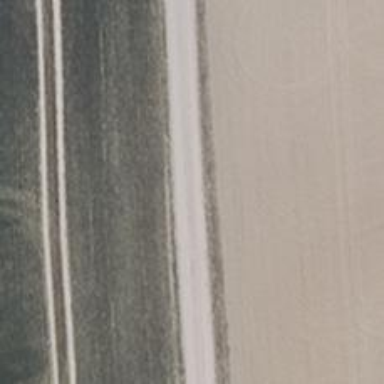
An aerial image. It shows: Track with grade 3 surface.